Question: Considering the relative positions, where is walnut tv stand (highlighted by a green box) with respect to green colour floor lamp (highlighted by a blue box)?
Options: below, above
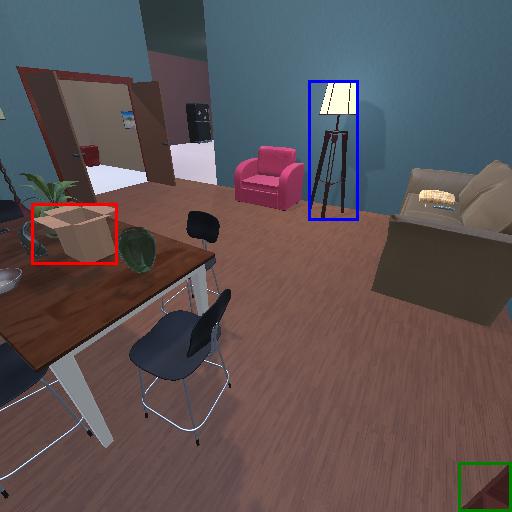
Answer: below